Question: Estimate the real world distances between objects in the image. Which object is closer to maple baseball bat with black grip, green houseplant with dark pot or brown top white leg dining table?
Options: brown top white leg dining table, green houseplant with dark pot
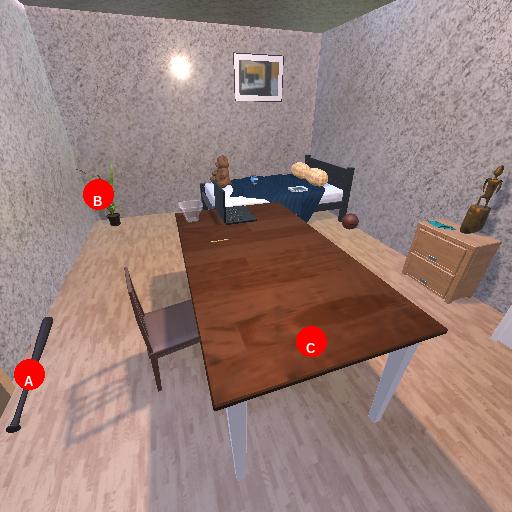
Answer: brown top white leg dining table